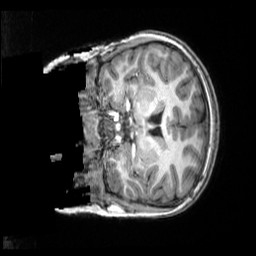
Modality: T1w
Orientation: coronal